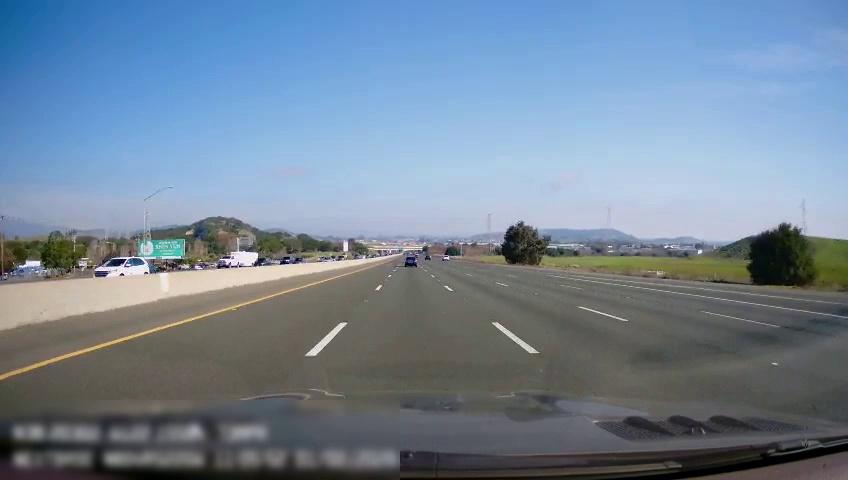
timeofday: Day
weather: Sunny
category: Drivable Space
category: Vehicles | Car
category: Vehicles | Truck
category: Vehicles | Car
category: Vehicles | Car
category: Vehicles | SUV
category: Vehicles | Car
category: Lanes | Current Lane
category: Lanes | Alternate Lane
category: Lanes | Current Lane
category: Lanes | Alternate Lane
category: Lanes | Alternate Lane
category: Lanes | Alternate Lane
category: Lanes | Alternate Lane
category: Traffic | Signs
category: Traffic | Signs